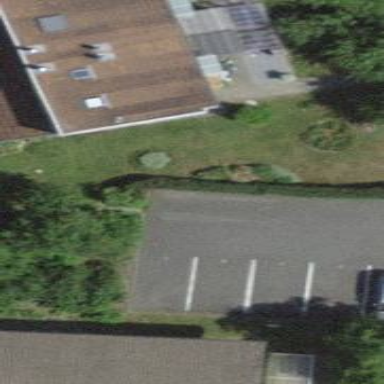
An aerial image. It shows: Parking area with asphalt surface.